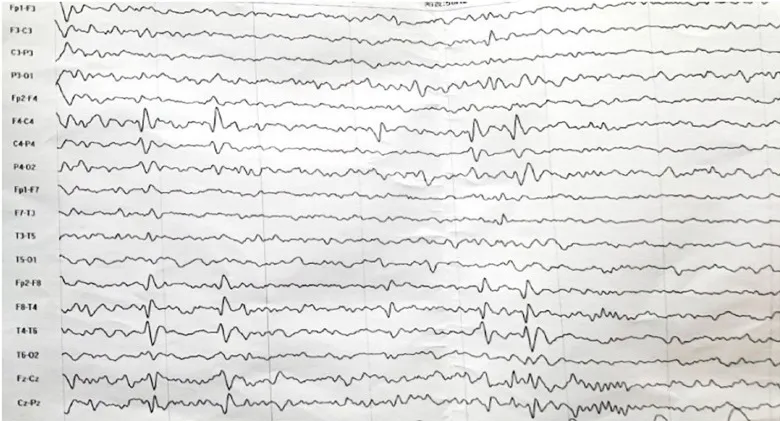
Interictal electroencephalogram demonstrating focal epileptiform discharges in centrotemporal area at the age of 5 years and 1 month.
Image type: electrography (eeg)